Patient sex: F
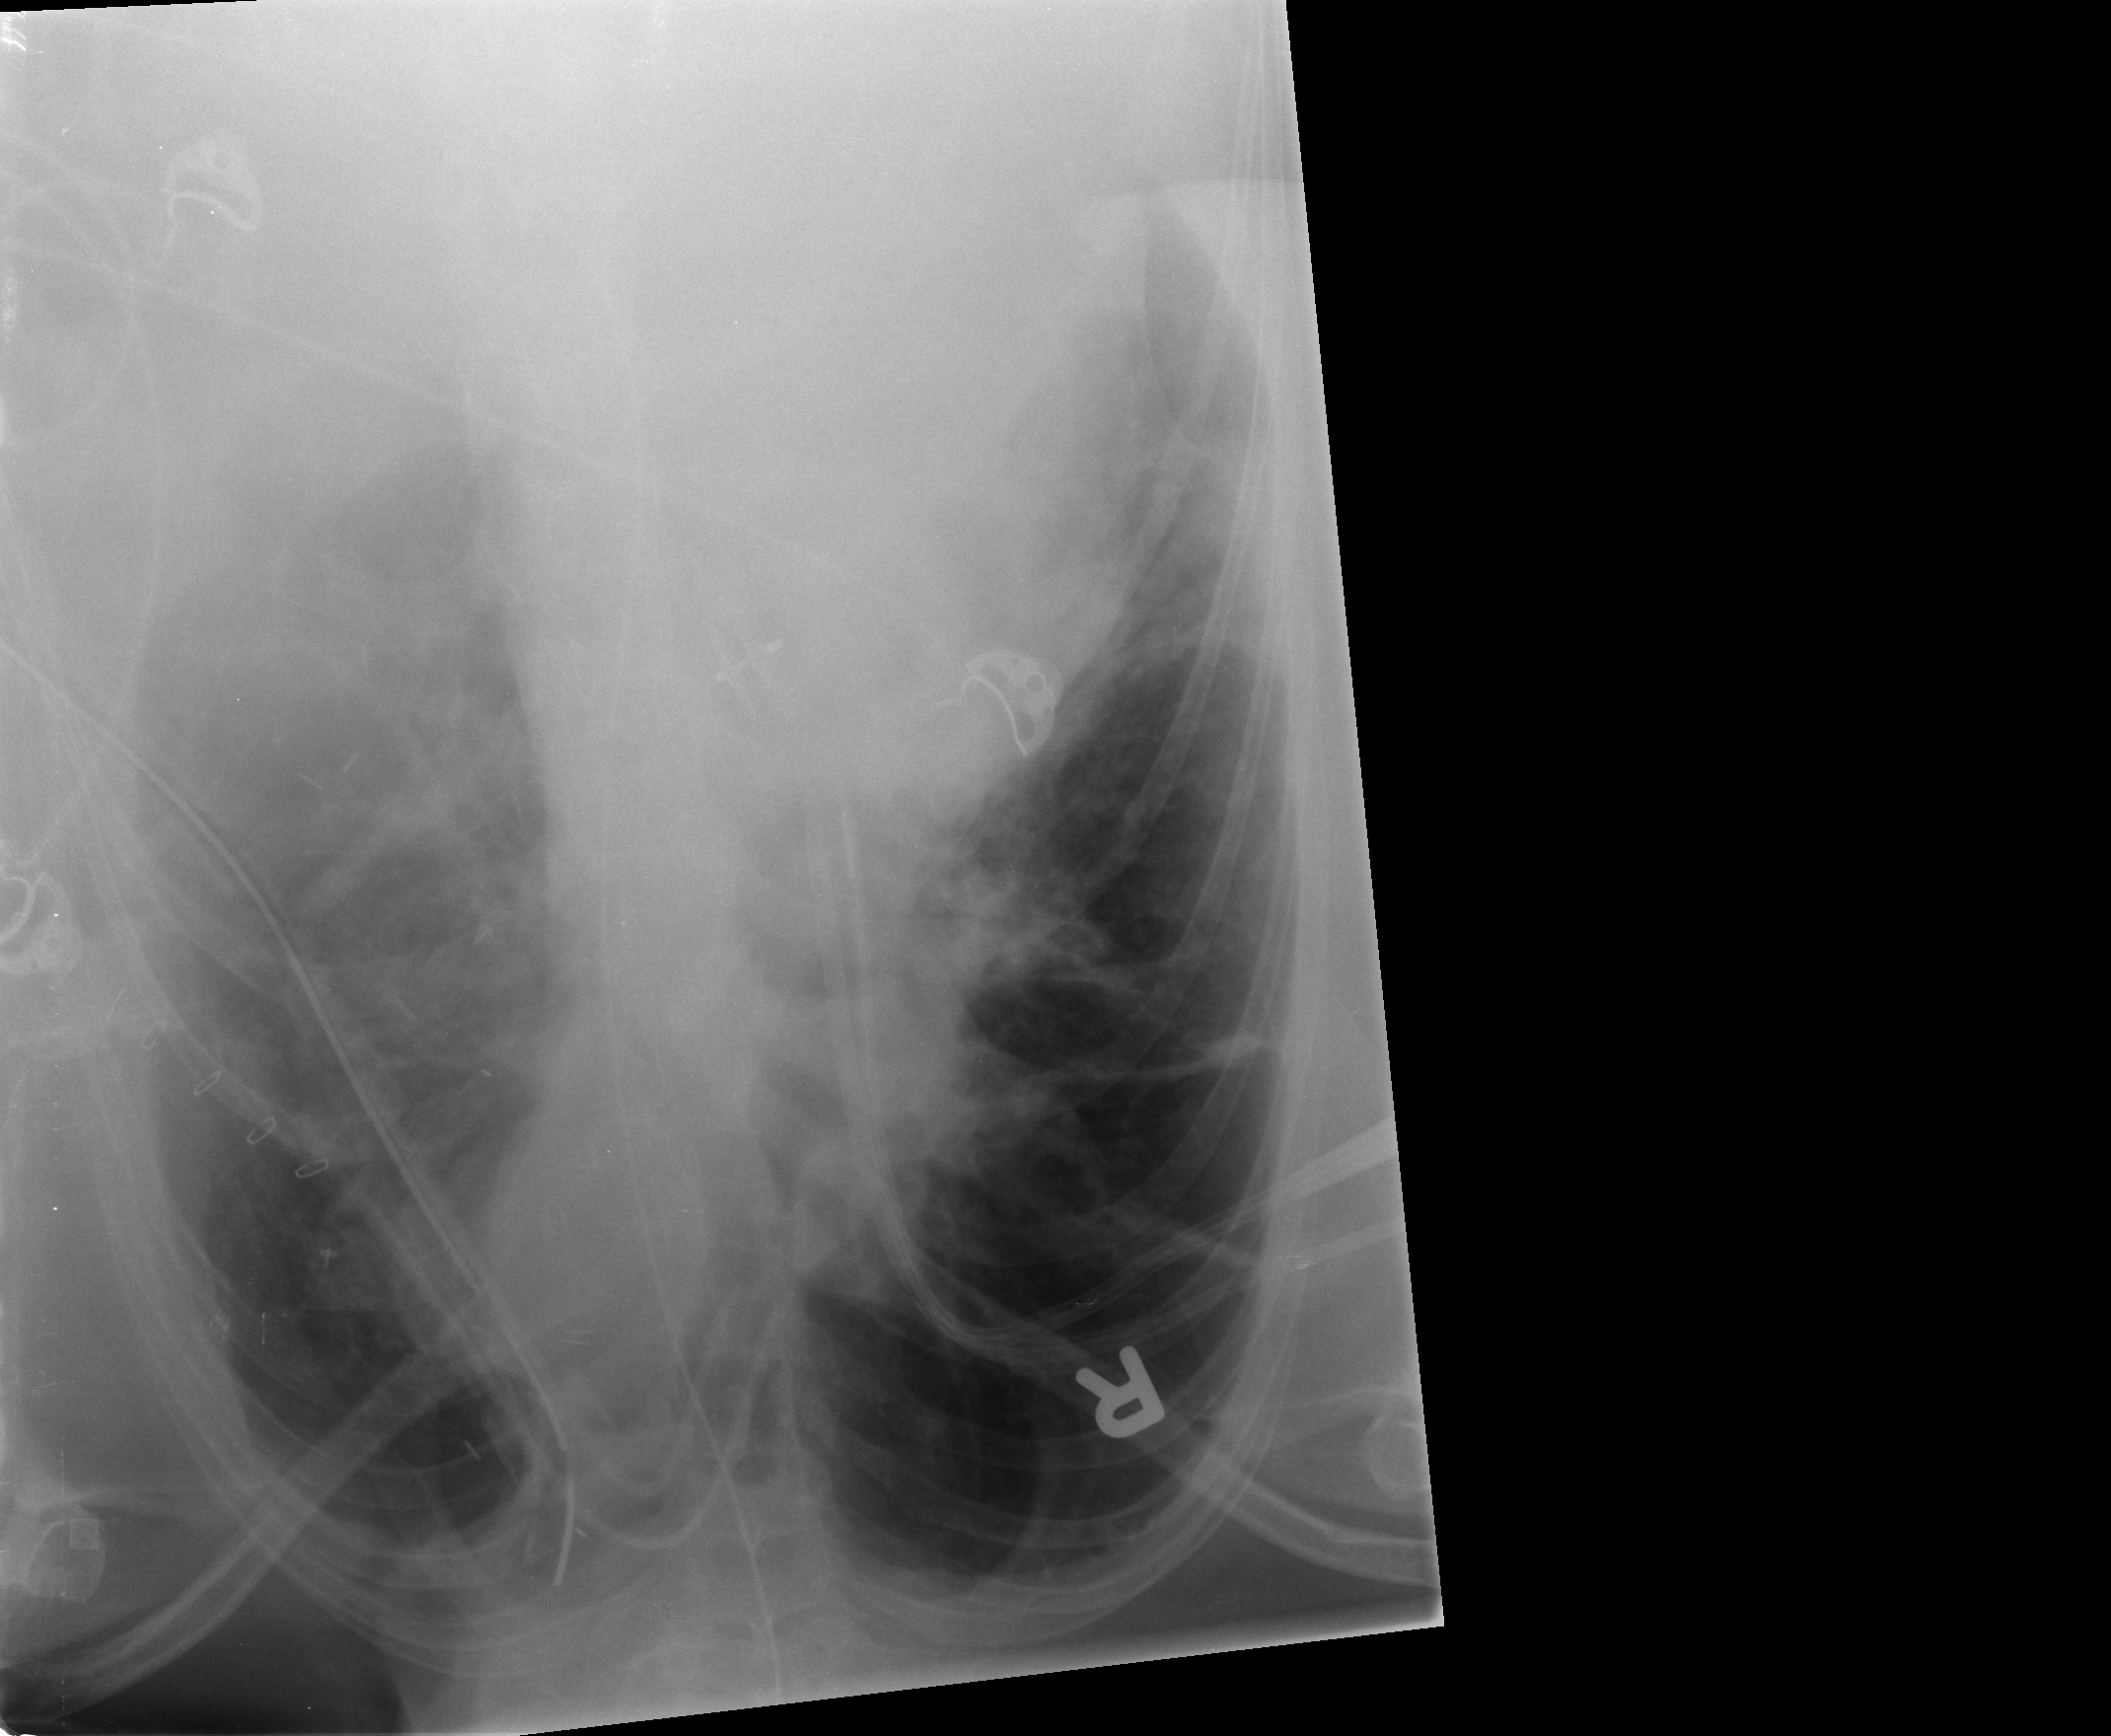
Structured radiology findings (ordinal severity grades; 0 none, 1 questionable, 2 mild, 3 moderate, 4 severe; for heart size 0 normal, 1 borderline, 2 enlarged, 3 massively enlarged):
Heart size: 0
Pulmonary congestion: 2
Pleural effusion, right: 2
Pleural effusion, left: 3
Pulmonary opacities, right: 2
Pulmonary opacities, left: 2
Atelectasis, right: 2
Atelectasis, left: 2